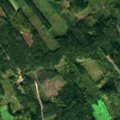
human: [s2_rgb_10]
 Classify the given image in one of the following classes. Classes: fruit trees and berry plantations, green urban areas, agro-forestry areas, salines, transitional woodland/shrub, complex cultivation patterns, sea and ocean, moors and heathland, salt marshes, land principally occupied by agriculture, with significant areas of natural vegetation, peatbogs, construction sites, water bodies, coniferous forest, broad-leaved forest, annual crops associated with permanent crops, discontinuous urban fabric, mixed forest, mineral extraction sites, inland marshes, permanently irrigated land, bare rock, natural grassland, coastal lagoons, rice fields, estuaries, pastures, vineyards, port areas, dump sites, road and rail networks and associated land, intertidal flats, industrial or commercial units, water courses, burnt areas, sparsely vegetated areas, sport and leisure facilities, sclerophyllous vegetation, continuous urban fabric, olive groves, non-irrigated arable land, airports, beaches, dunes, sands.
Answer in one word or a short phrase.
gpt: land principally occupied by agriculture, with significant areas of natural vegetation, coniferous forest, transitional woodland/shrub